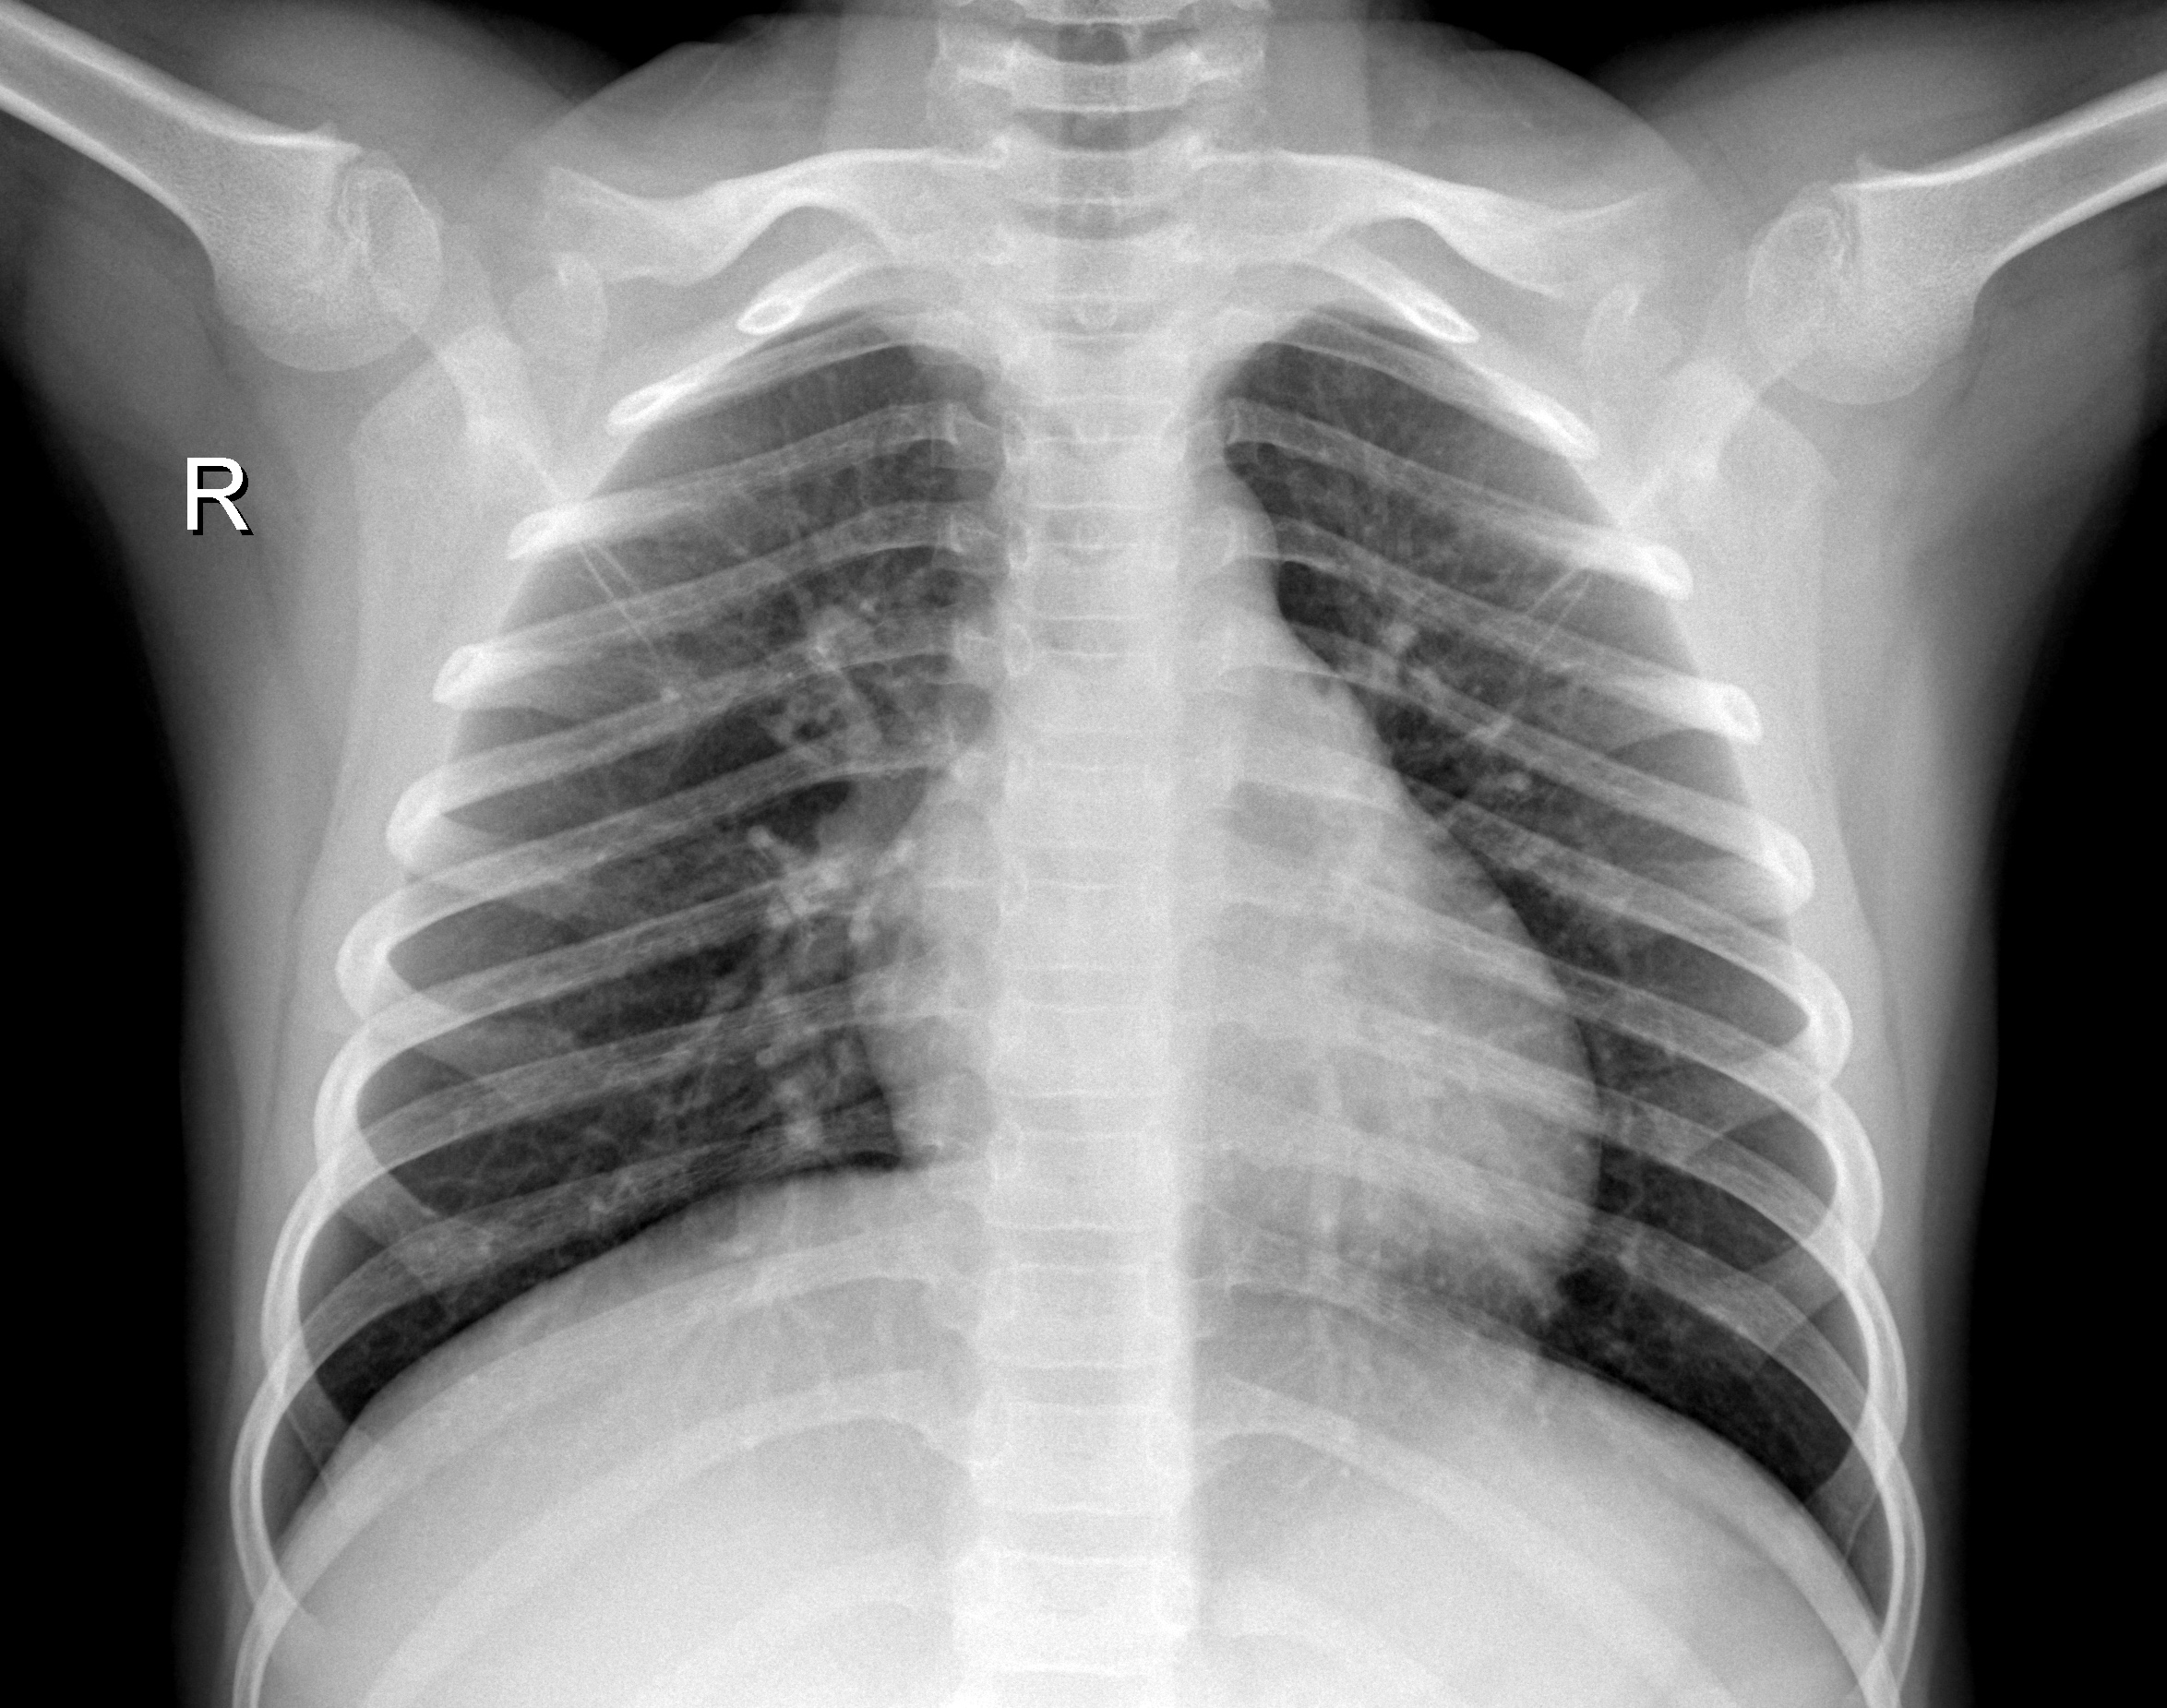
Diagnosis: NORMAL